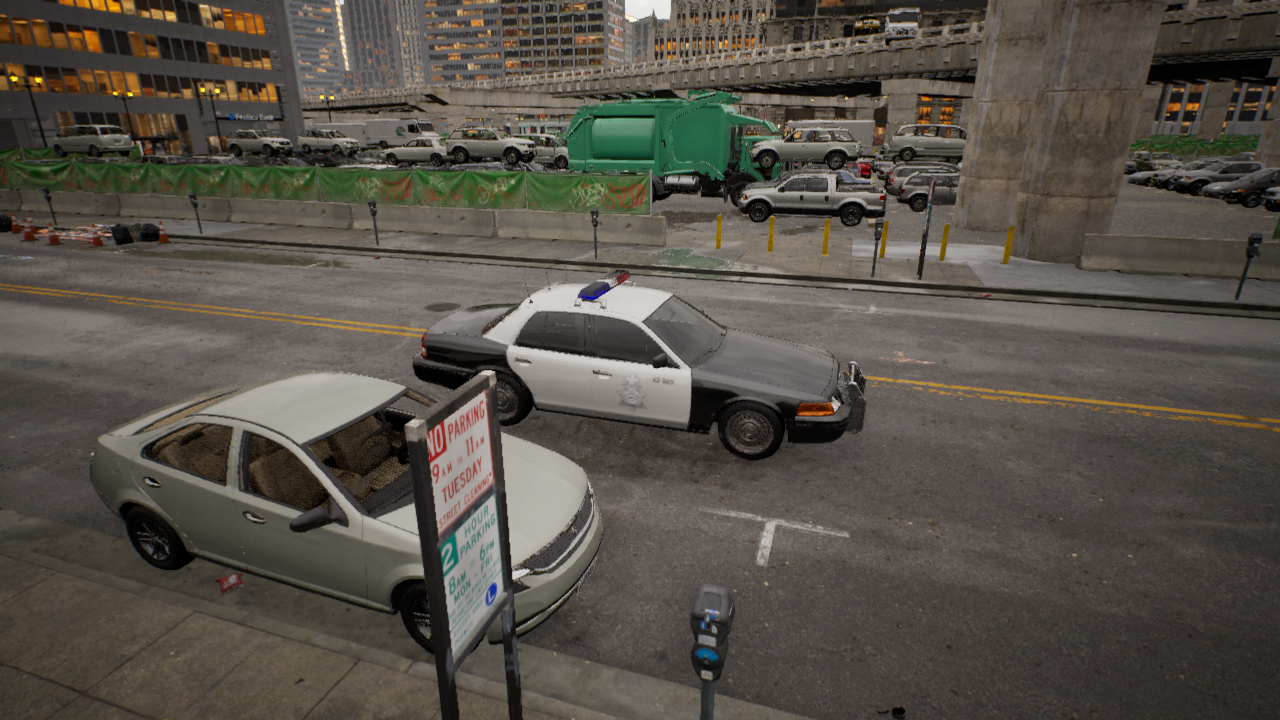
Venue: downtown
Lighting: golden hour
Vehicle rig: sedan